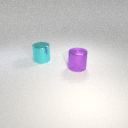
large cyan metal cylinder behind large purple metal cylinder